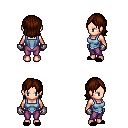
a pixel art fantasy rpg character, female body template, human, light skin, blue vest, magenta pants, brown long bangs hairstyle, metal gloves, black slippers, four views (front, back, left, right), 2x2 character sprite sheet, small pixel art, hard edges, no anti-aliasing